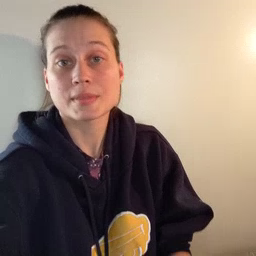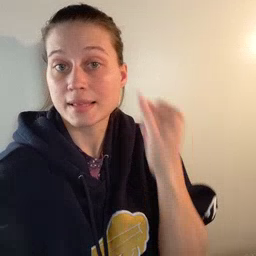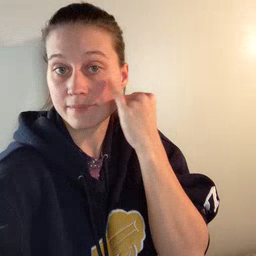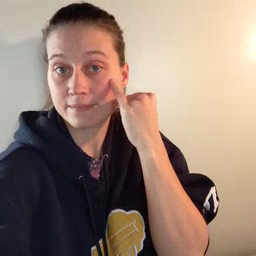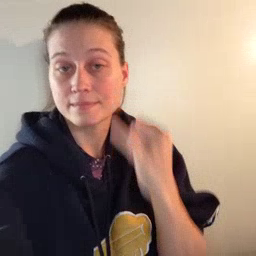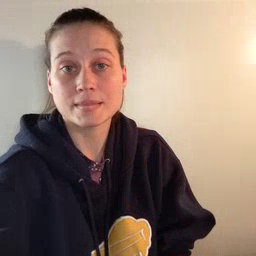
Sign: if